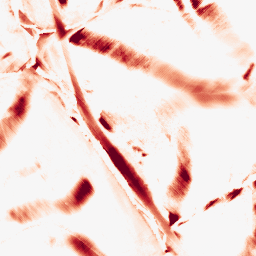
Category: morphological
Decomposition family: morphological_diamond
Decomposition parameters: operation: opening
radius: 20
Upsampling method: quintic
Upsampling parameters: scale: 8
Upsampling scale: 8